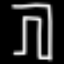
Label: pants